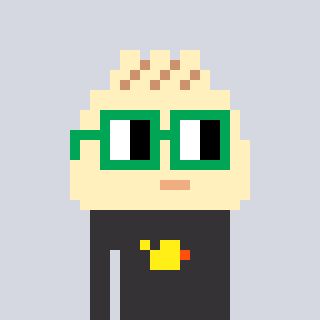
a pixel art character with square green glasses, a porkbao-shaped head and a grayscale-colored body on a cool background